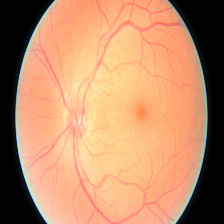
Diabetic retinopathy grade: Moderate